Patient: sex F, age 69
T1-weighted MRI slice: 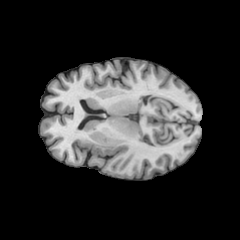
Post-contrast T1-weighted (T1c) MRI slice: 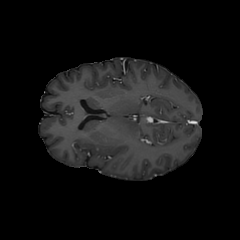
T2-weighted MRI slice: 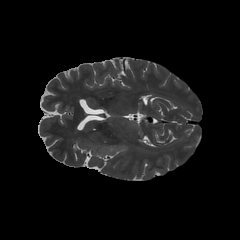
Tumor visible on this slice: yes
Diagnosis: Astrocytoma, IDH-wildtype
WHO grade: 2